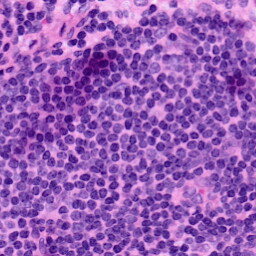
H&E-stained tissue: LymphNode